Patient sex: M
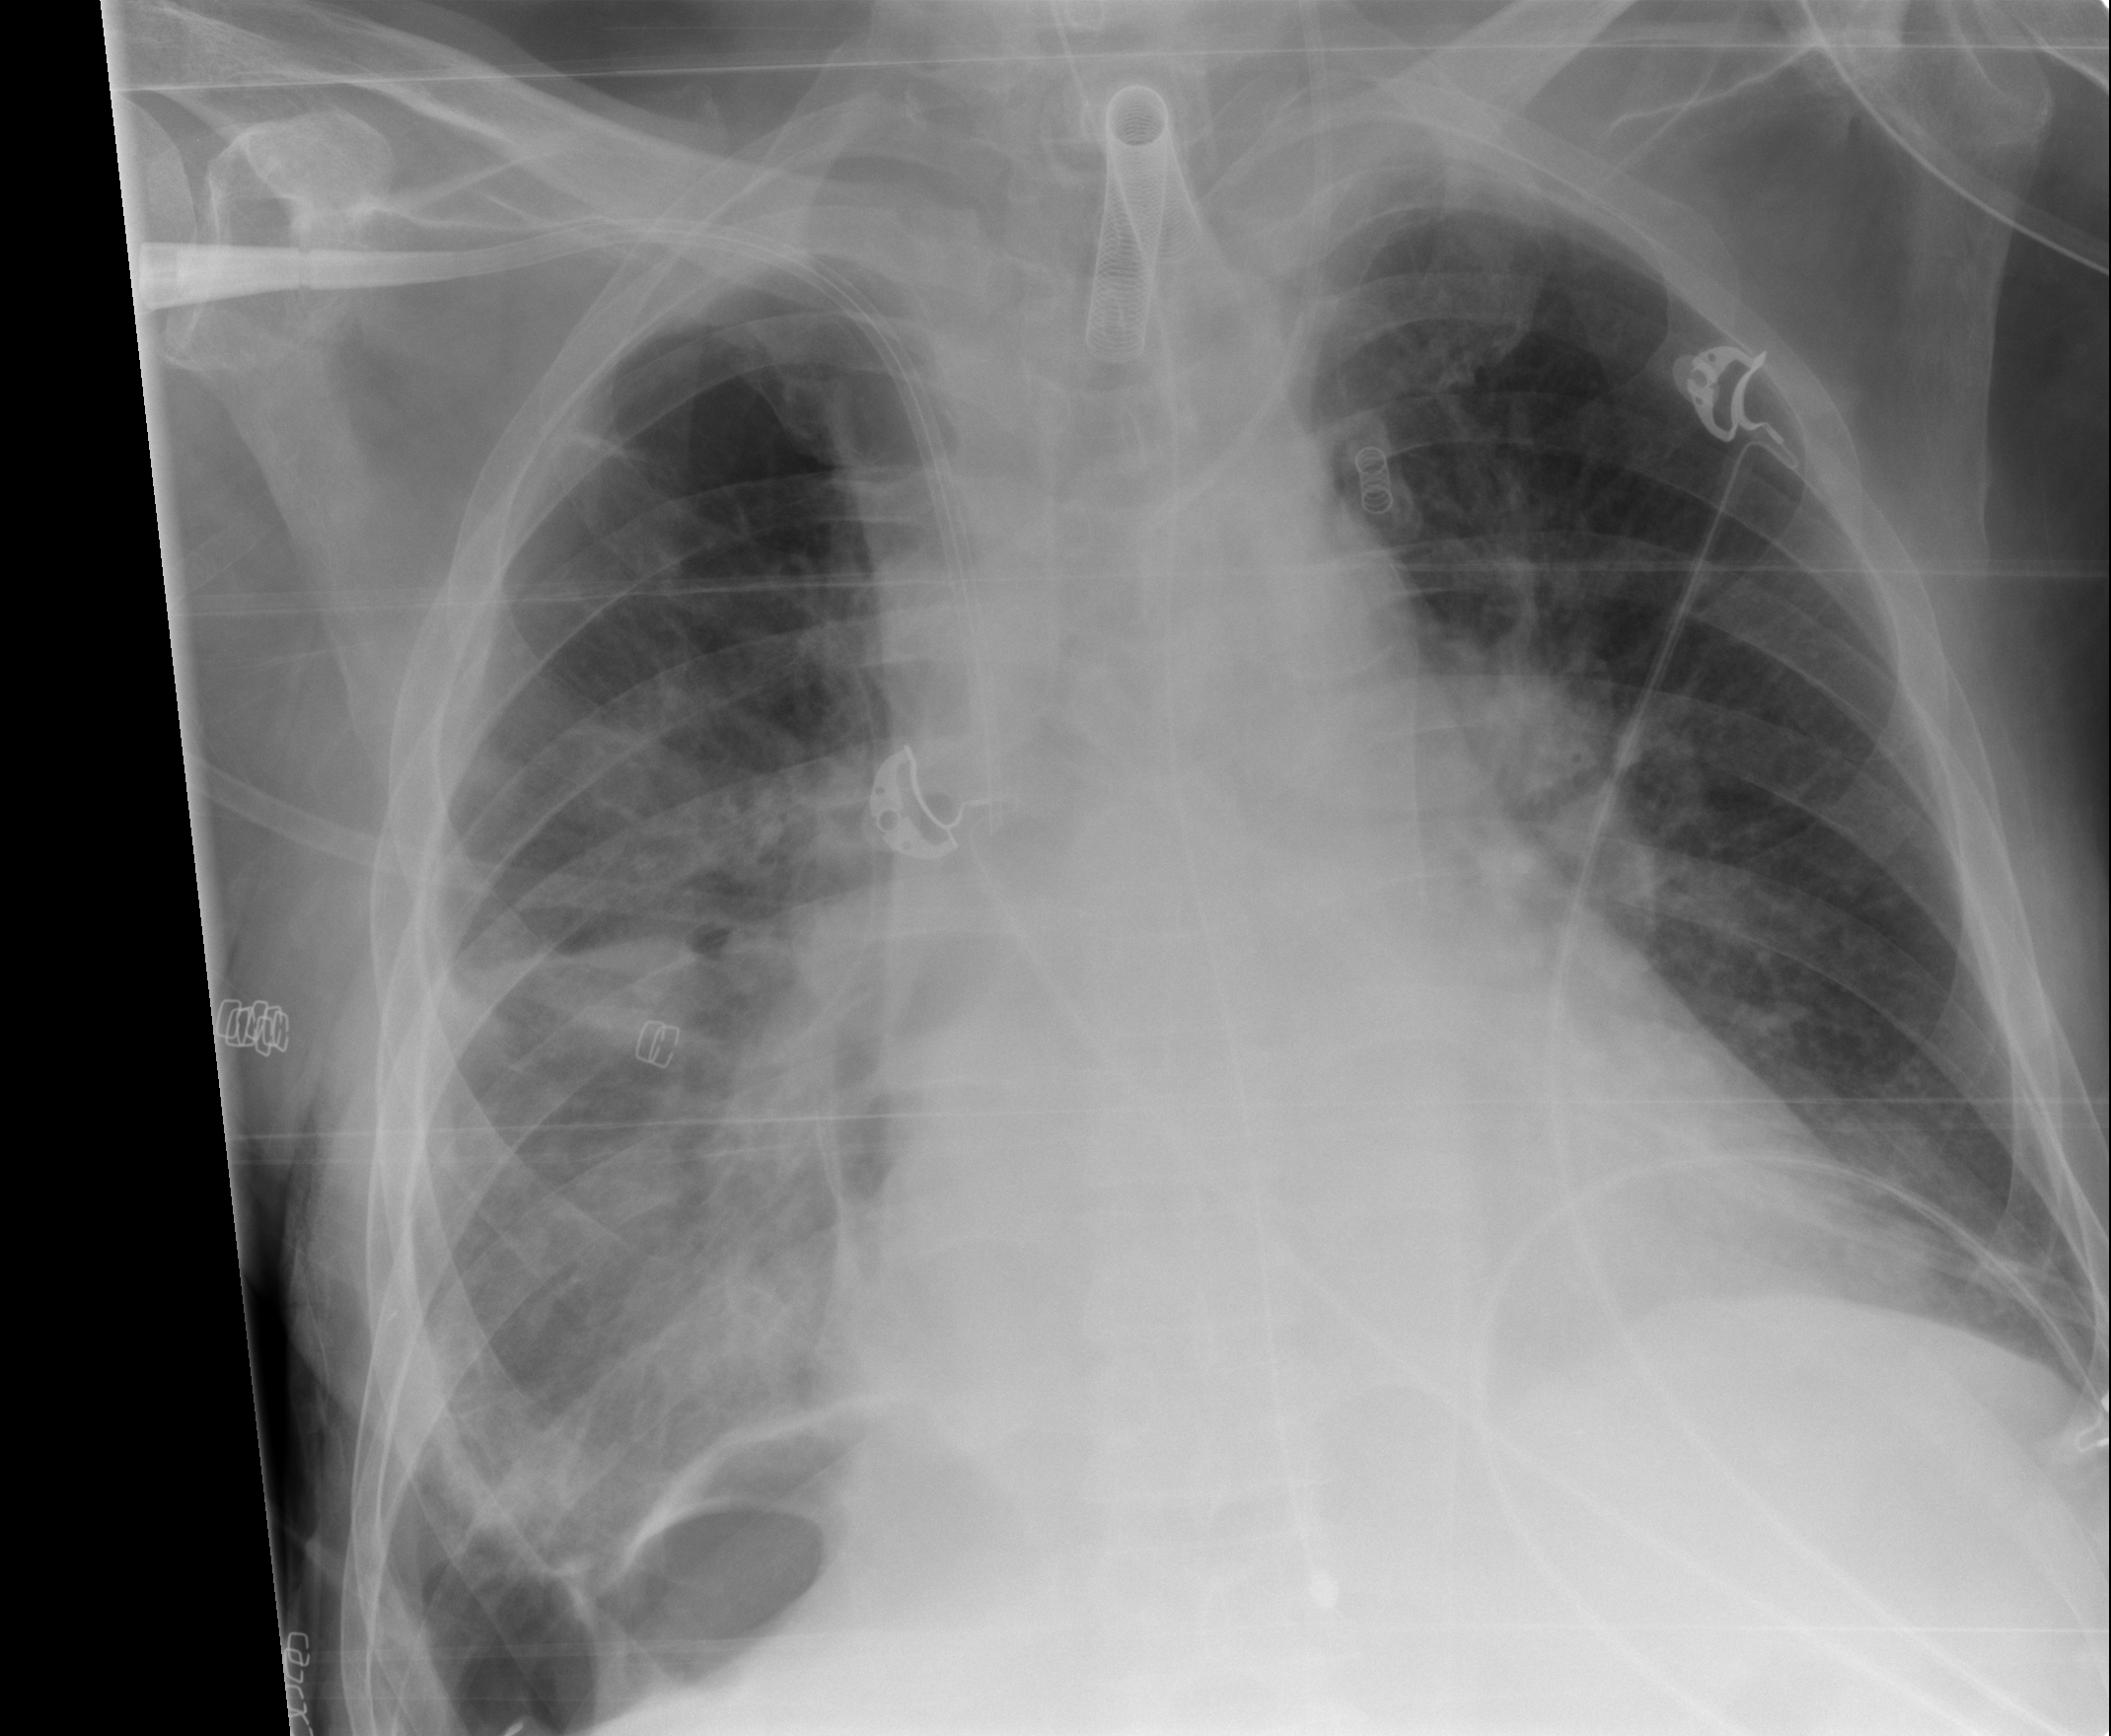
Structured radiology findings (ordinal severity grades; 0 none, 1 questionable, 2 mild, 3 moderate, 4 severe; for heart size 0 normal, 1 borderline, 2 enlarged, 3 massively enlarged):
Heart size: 2
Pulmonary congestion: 2
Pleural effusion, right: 0
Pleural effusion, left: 0
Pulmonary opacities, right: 2
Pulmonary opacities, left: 0
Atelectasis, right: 3
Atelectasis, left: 0